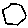
Label: hexagon